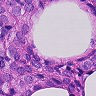
Metastatic tissue present: yes